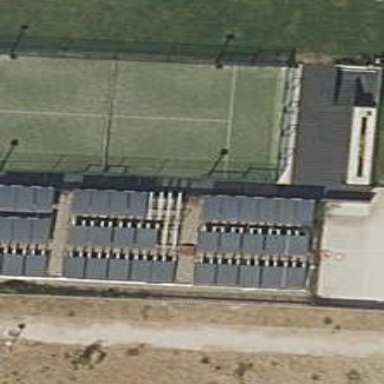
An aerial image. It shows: Pitch designated for paddle tennis.